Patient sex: M
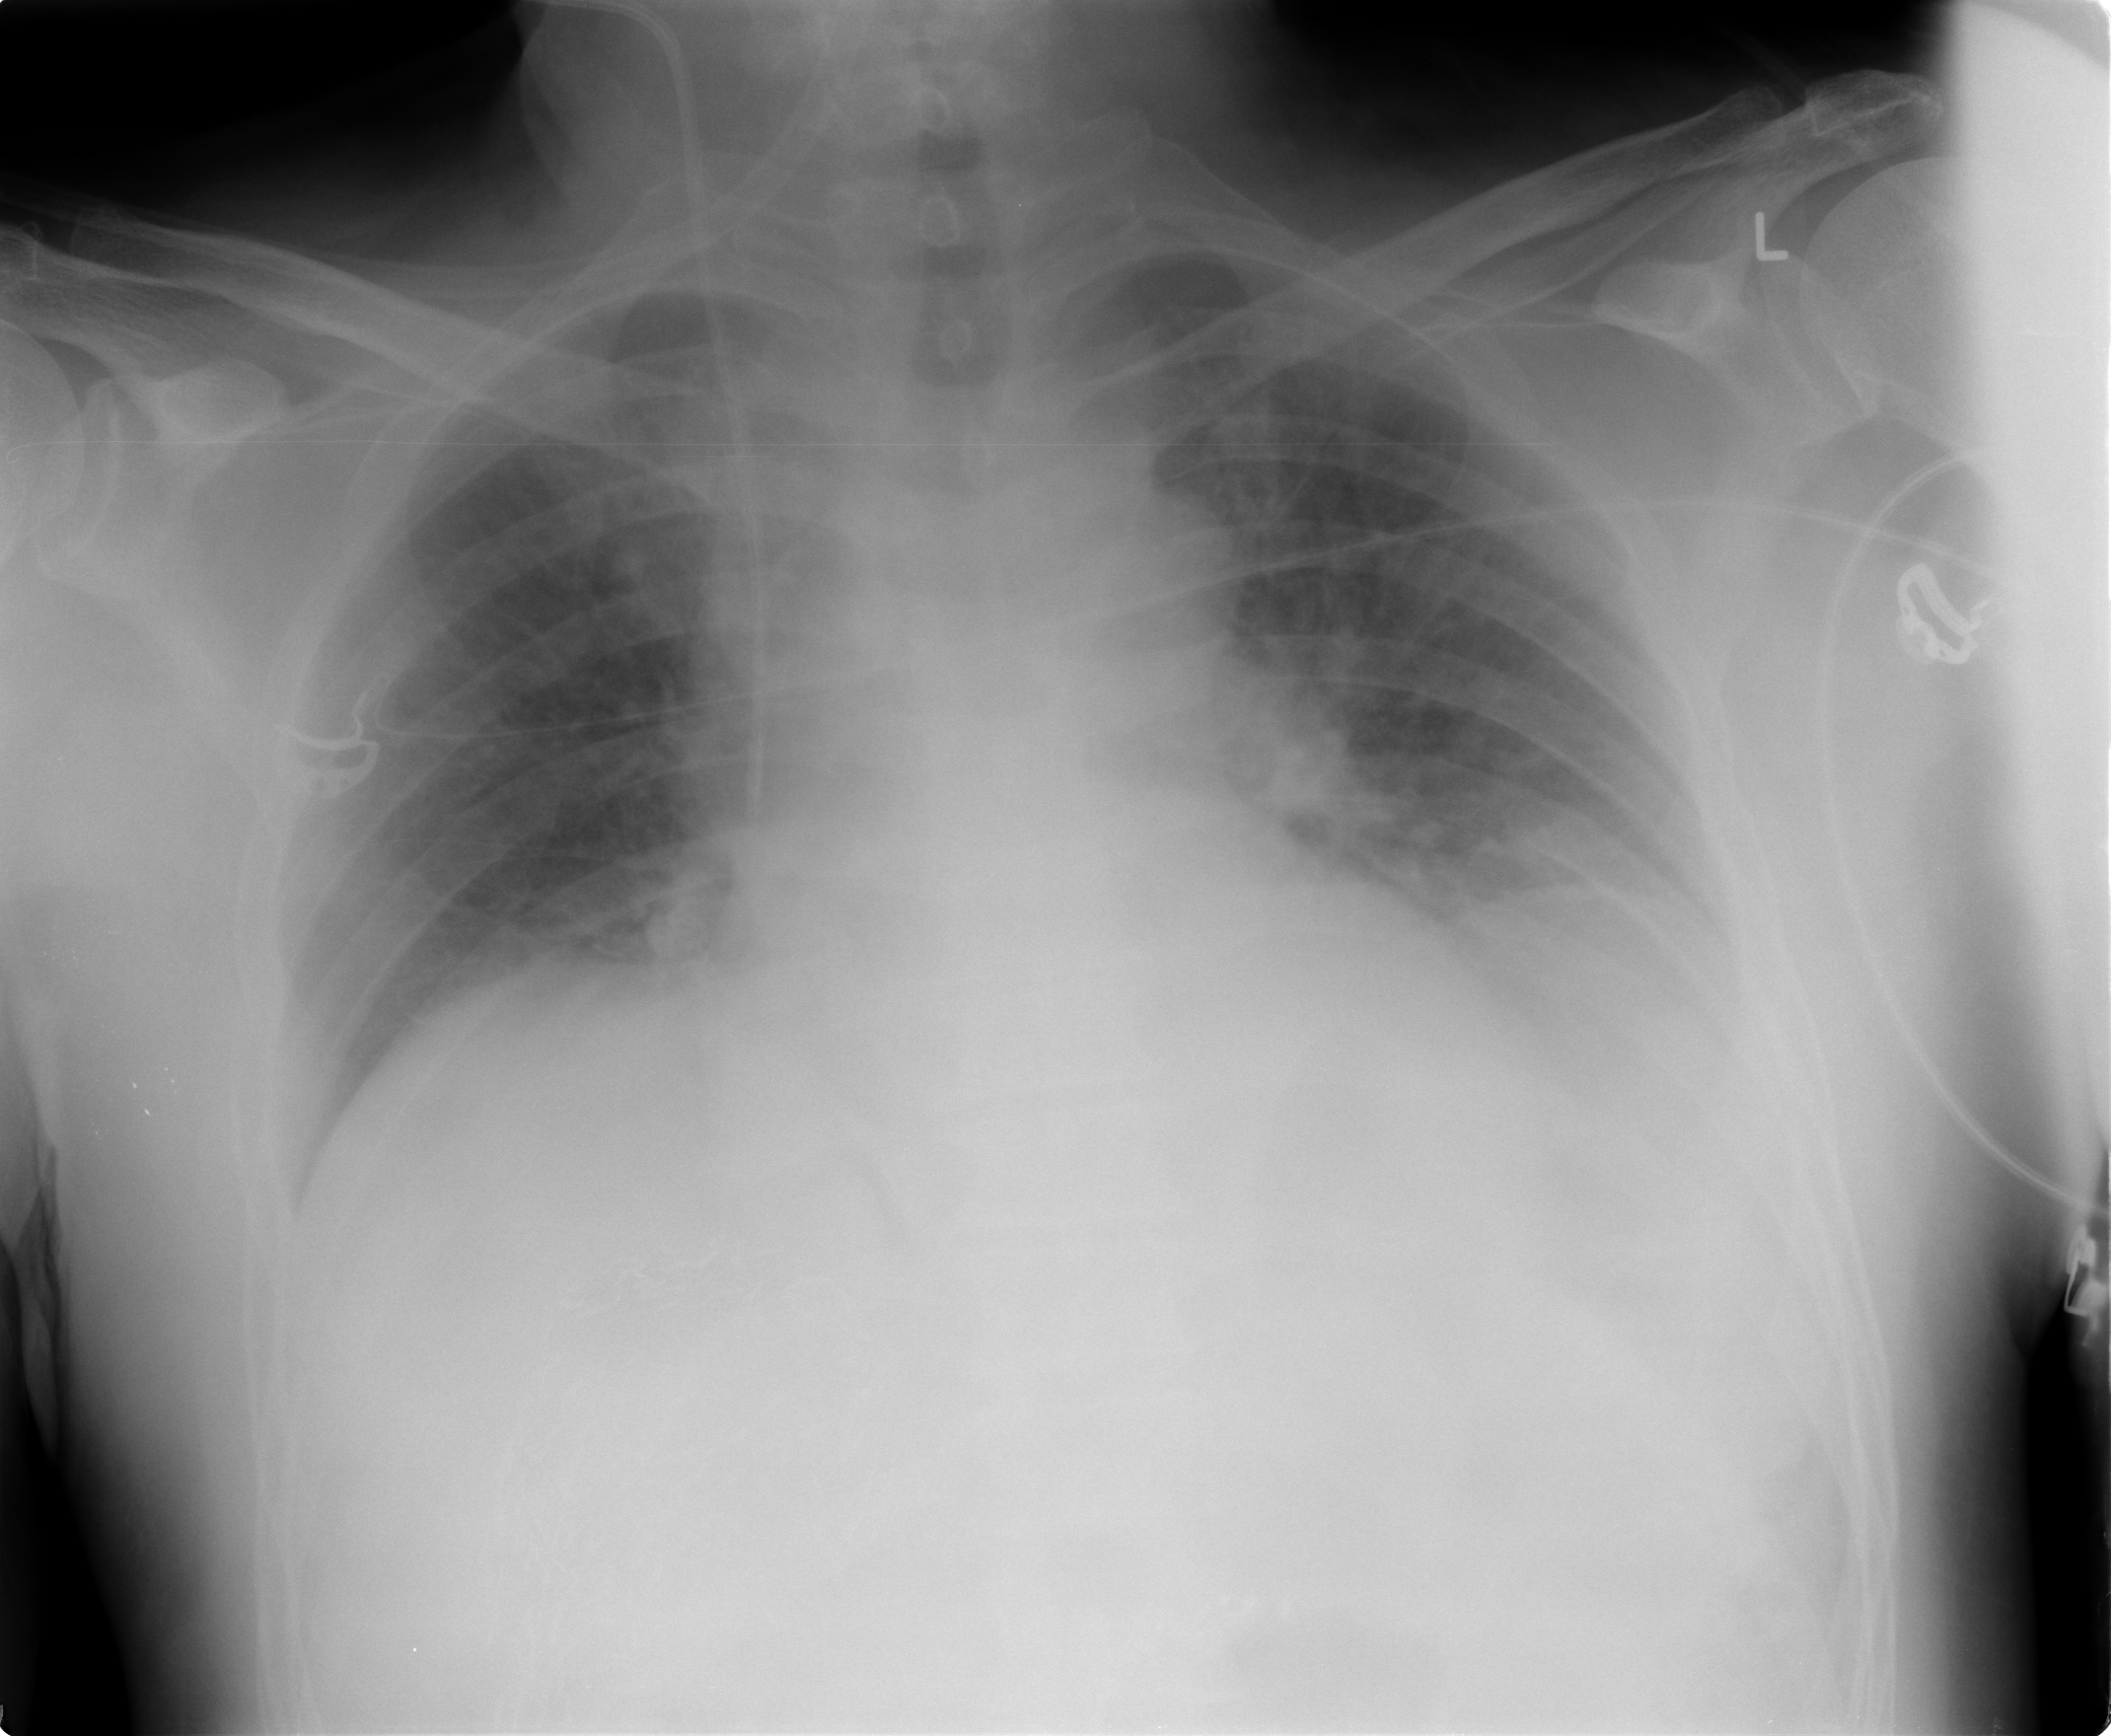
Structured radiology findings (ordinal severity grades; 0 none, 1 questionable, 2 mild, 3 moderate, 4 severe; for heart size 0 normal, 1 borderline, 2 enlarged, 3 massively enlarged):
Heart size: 0
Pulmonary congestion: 0
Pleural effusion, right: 0
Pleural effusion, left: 1
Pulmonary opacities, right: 0
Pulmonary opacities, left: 0
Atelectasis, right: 0
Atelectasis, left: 1